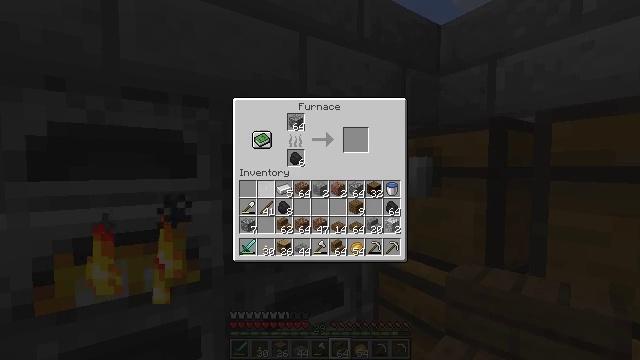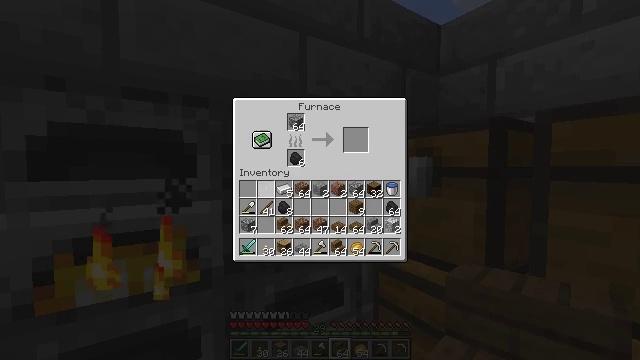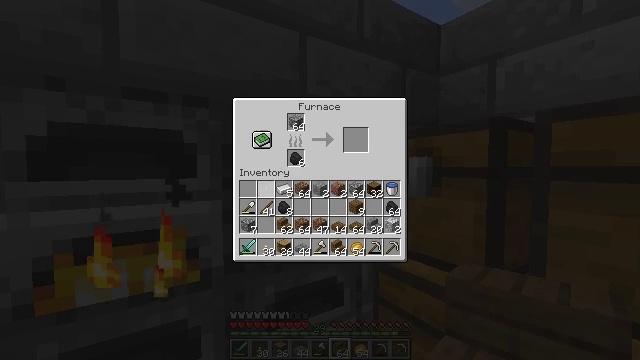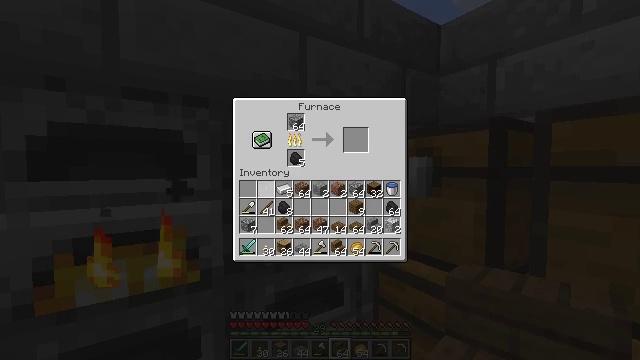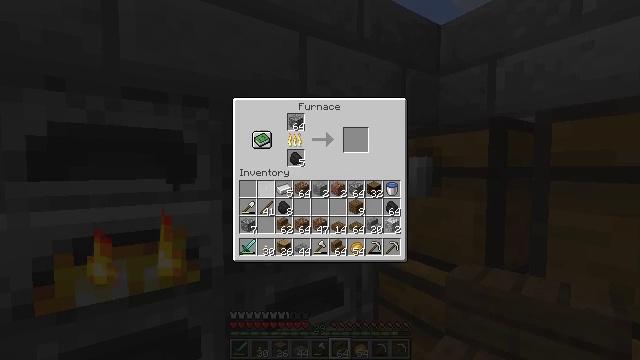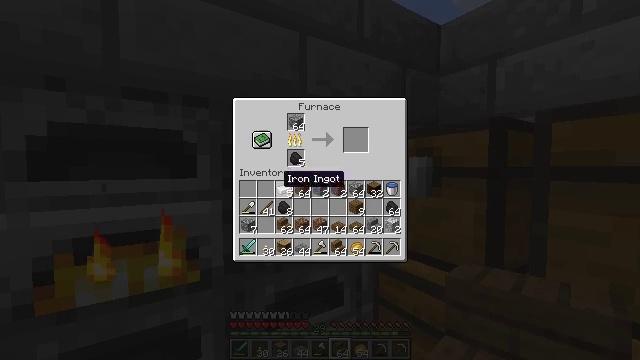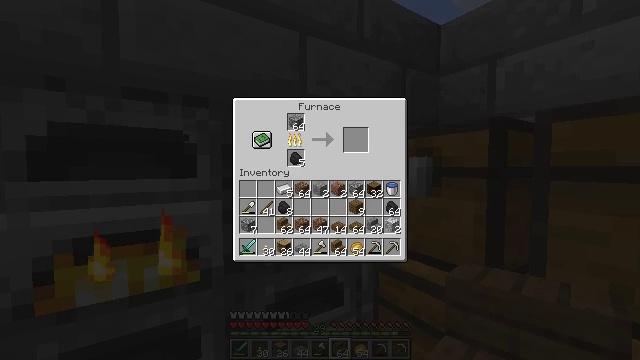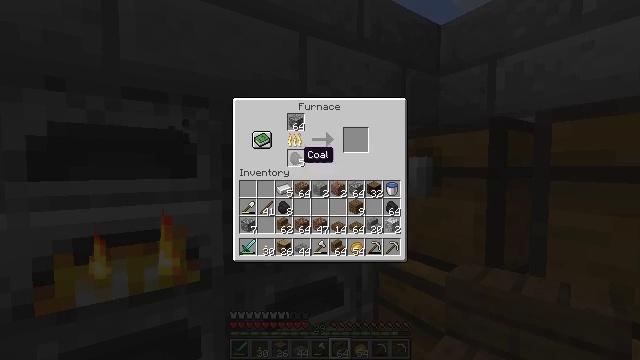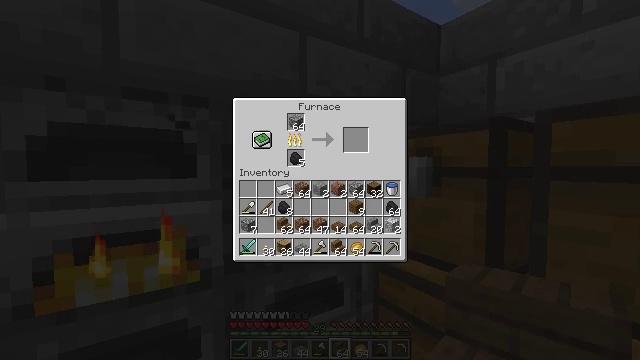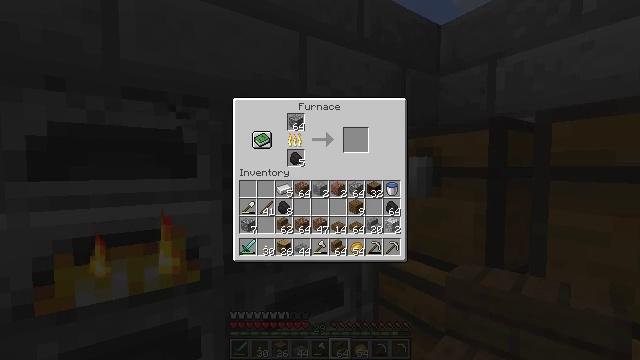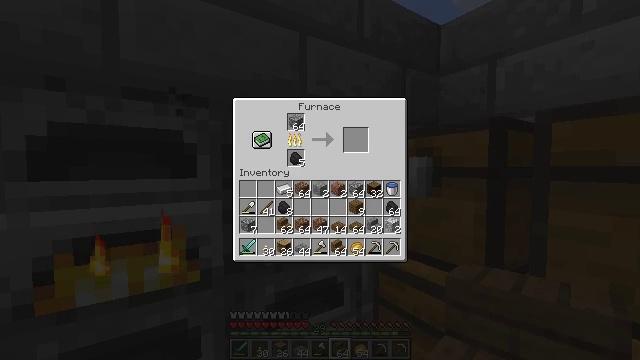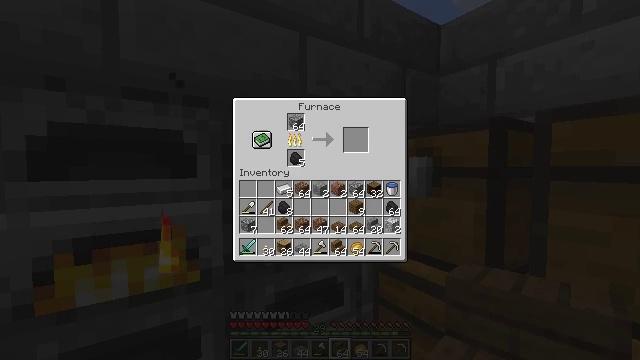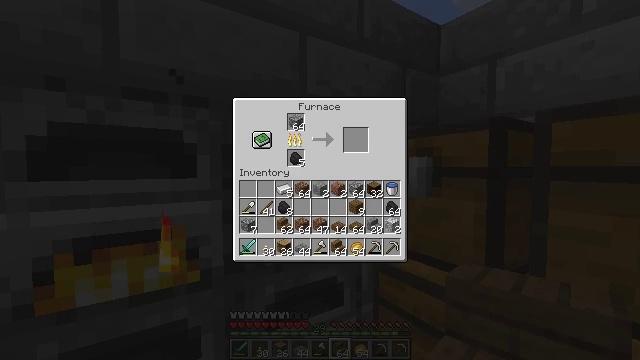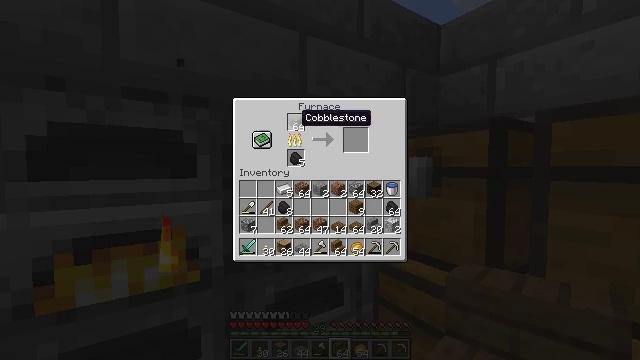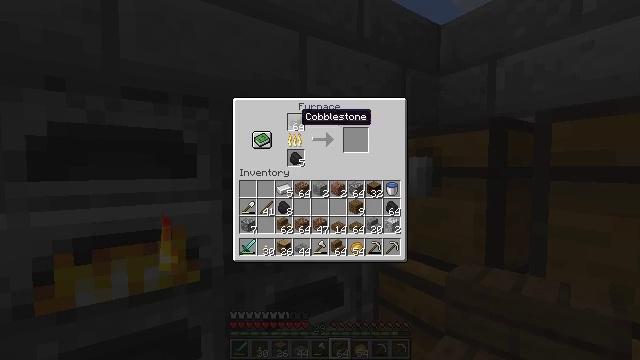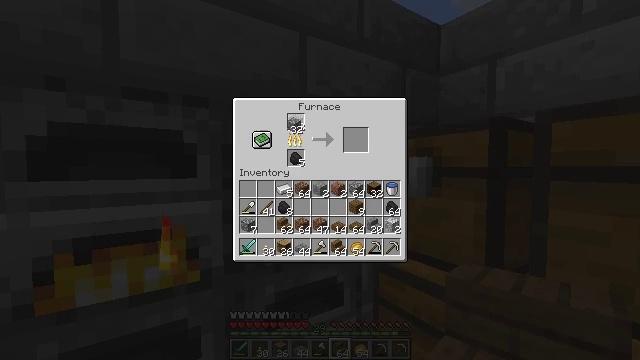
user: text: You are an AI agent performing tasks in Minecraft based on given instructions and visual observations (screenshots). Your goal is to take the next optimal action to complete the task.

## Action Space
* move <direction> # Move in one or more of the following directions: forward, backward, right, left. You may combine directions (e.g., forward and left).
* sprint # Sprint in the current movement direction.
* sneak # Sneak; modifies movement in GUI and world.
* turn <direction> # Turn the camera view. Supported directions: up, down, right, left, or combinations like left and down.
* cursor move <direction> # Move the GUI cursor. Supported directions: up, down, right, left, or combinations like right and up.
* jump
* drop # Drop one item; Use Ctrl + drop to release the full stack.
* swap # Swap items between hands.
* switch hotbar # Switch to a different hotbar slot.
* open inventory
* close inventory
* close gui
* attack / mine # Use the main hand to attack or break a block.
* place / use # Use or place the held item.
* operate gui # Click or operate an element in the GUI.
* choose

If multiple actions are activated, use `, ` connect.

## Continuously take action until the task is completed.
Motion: motion action
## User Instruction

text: Gather birch slab by attacking it.
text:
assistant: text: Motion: sneak
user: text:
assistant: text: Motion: sneak
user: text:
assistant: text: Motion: sneak
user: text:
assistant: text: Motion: sneak
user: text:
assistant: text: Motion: sneak, cursor move right
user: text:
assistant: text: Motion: sneak, cursor move right and up
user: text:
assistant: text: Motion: sneak, cursor move right and up
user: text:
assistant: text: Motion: sneak, cursor move up
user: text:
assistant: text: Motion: no_op
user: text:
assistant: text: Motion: no_op
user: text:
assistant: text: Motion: no_op
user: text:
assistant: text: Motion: no_op
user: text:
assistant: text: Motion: no_op
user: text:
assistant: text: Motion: no_op
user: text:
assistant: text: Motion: choose
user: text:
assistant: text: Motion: choose
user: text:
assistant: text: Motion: no_op
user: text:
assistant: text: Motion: cursor move down
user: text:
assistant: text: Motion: cursor move right and down
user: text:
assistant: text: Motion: cursor move down
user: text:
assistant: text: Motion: no_op
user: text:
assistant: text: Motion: no_op
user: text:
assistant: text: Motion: no_op
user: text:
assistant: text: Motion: no_op
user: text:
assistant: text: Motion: no_op
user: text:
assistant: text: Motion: no_op
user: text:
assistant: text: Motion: no_op
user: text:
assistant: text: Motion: no_op
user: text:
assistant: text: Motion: no_op
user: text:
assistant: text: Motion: no_op